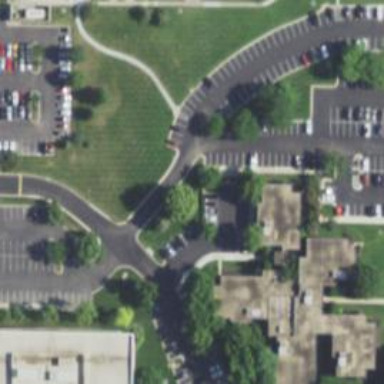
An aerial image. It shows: Commercial building.